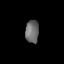
Tissue: lung
Cell type: Myeloid cells
Senescence score: 0.5616
Nuclear area (px): 297
Mean DAPI intensity: 108.172